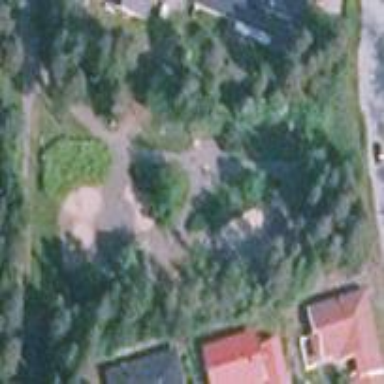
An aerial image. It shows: Park.